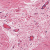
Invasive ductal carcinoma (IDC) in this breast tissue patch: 0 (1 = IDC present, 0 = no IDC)